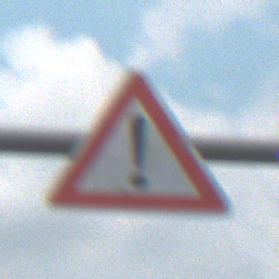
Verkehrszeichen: Gefahrenstelle
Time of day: MorningAfternoon
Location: Outdoor (Nature)
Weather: PartlyCloudy
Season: NotSpecified
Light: Natural